Question: I have a wordpress blog with an automatic generated rss feed (<URL>, but I can't find a way to differentiate the categories from the tags, they are all between the XML tags '<category></category>'. For example:
'''
<category><![CDATA[Consultoria tecnologica]]></category>
<category><![CDATA[Marketing digital]]></category>
<category><![CDATA[centennials]]></category>
<category><![CDATA[facebook]]></category>
'''
The two first ones are categories, the others are tags.
Is there a way that I can make them look different in the feed, like changing the tags' "category" XML tag or something?

The ones marked in yellow are categories. The others are tags.
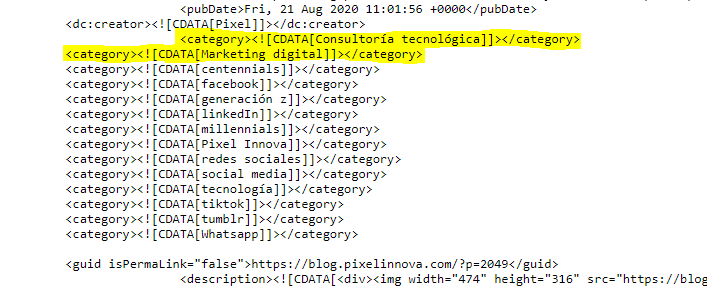
Answer: I found a snippet that makes only categories appear on the feed, I added it to the functions.php on my child theme and it worked:
'''
add_filter('get_the_tags', 'strip_tags_from_feeds');
function strip_tags_from_feeds($terms) {
if (is_feed())
return array();
return $terms;
}
'''